Question: I am having problems to get this work , I using core data to fetch a list of User ,
NSFetchrequets to extra the user location , List of Places and Postcode

'''
NSFetchRequest *request =[NSFetchRequest fetchRequestWithEntityName:@"SiteLocation"]; //request all objects
NSArray *fetchedObjects = [self.srmDatabase.managedObjectContext executeFetchRequest:request error:nil];
'''
So I have a Entity "SiteLocation" loading the tableview with FetchedResultController
'''
- (UITableViewCell *)tableView:(UITableView *)tableView cellForRowAtIndexPath:(NSIndexPath *)indexPath
{
//NSLog(@"CELL");
static NSString *CellIdentifier = @"Site Cell";
UITableViewCell *cell = [tableView dequeueReusableCellWithIdentifier:CellIdentifier];
// Configure the cell...
SiteLocation * siteLocation = [self.fetchedResultsController objectAtIndexPath:indexPath];
cell.textLabel.text = siteLocation.siteName;
return cell;
}
'''
then I sent the selected row to the MapViewController didSelectRowAtIndexPath
'''
-(void)tableView:(UITableView *)tableView didSelectRowAtIndexPath:(NSIndexPath *)indexPath
{
NSLog(@"didselect sitePC");
if ([[UIDevice currentDevice] userInterfaceIdiom] == UIUserInterfaceIdiomPad) {
UserDetails *userinfo = [[self fetchedResultsController] objectAtIndexPath:indexPath];
self.mapview.sitePC = userinfo; //sitePC is (id)
NSLog(@"object selected= %@", userinfo);
}
}
2012-10-04 13:27:46.401 SRMAB[459:c07] didselect sitePC = <SiteLocation: 0x1d80ad20> (entity: SiteLocation; id: 0x1d86b210 <x-coredata://523E1EB6-01DF-4889-B1A1-2E38E92D385E/SiteLocation/p120> ; data: {
projectName = (
"0x1d82bc20 <x-coredata://523E1EB6-01DF-4889-B1A1-2E38E92D385E/UserDetails/p144>"
);
siteName = "Bloomberg Place 1";
sitePostCode = "W1B 5AU";
})
'''
On the MapViewController this will convert the sitePostcode to PlaceMark
'''
-(void)myMapview
{
NSLog(@"mymapview");
NSString *addressString = [self.sitePC valueForKey:@"sitePostCode"];
CLGeocoder *geocoder = [[CLGeocoder alloc] init];
[geocoder geocodeAddressString:addressString completionHandler:^(NSArray *placemarks, NSError *anError)
{
NSLog(@"Placemark count:%d",[placemarks count]);
for(CLPlacemark *placemark1 in placemarks)
{
NSLog(@"Placemark: %@",placemark1);
//[self displayPlacemarks:placemarks];
CLLocationCoordinate2D zoomLocation;
zoomLocation.latitude = placemark1.location.coordinate.latitude;
zoomLocation.longitude= placemark1.location.coordinate.longitude;
MKCoordinateRegion viewRegion = MKCoordinateRegionMakeWithDistance(zoomLocation, 1000, 1000);
MKCoordinateRegion adjustedRegion = [self.mapview regionThatFits:viewRegion];
[self.mapview setRegion:adjustedRegion animated:YES];
MKPointAnnotation *pa = [[MKPointAnnotation alloc] init];
pa.coordinate = placemark1.location.coordinate;
pa.title = [self.sitePC valueForKey:@"siteName"];
[self.mapview addAnnotation:pa];
}
'''
I hope this make sense .
How can I Show all the location on the map when it loads ?
Question updated since the original question was a spelling mistake
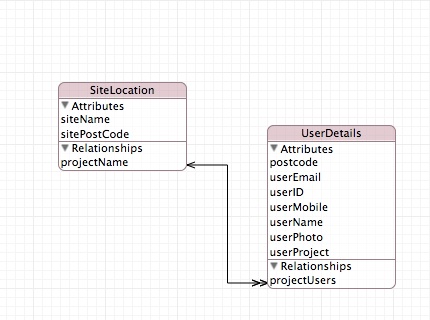
Answer: > 'reason: '[<SiteLocation 0x1d80ad20> valueForUndefinedKey:]: the entity SiteLocation is not key value coding-compliant for the key "sitePostcode".''
@"sitePostcode" is not the same as @"sitePostCode". You use the former in your call to '-valueForKey' in '-myMapView', but the picture of your Core Data model shows the latter.
To show a location on a map, you use a map annotation or overlay. For example, you can add a 'MKPinAnnotation' to your map to indicate a position on the map. See <URL> for more information. I see that you're already using 'MKPointAnnotation', so it's not clear what your question is. Perhaps you're trying to show all the annotations at once -- if that's the problem, you'll just need to calculate the rectangle that bounds all your locations and zoom the map to include that area.